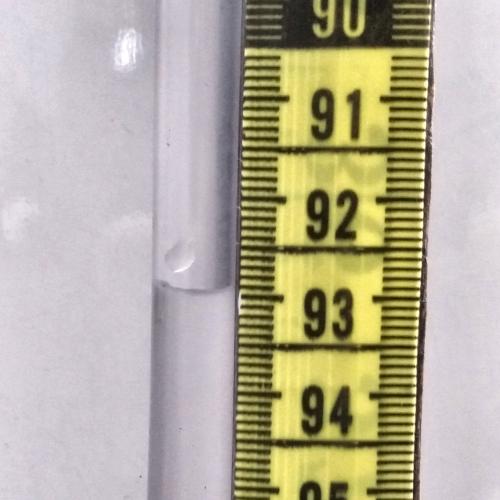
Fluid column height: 92.9 cm